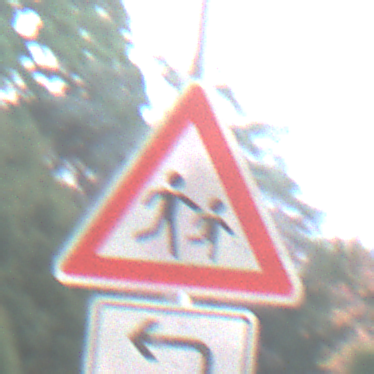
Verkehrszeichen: KinderLinks
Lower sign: RichtungsangabeDurchPfeile2
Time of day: MorningAfternoon
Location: Roofed (Urban)
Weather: PartlyCloudy
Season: NotSpecified
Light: Natural